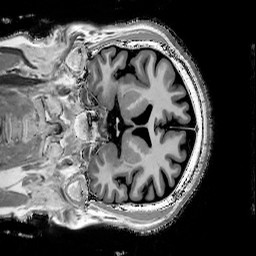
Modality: T1w
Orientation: coronal
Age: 56
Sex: male
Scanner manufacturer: siemens
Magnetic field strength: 3 T
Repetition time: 5 s
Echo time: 0.00298 s